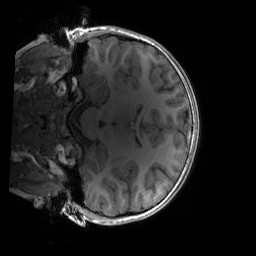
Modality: T1w
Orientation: coronal
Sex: male
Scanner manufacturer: siemens
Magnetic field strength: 3 T
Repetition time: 1.9 s
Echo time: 0.00243 s